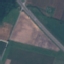
Label: Highway